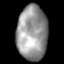
Tissue: lung
Cell type: Epithelial cells
Senescence score: 0.228
Nuclear area (px): 1641
Mean DAPI intensity: 149.666